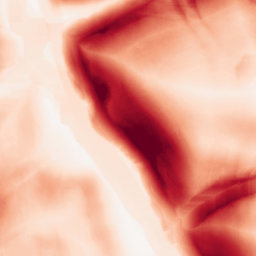
Category: morphological
Decomposition family: morphological_square
Decomposition parameters: operation: gradient
size: 20
Upsampling method: quintic
Upsampling parameters: scale: 4
Upsampling scale: 4